Question: I have done plenty of searching both on stackoverflow and other sites and haven't found a single solution that has worked for me yet. I have attached a screenshot of the webpage to see the problem more clearly. If anyone has any tips or tricks that have not already been tried in my code then please let me know! I have tried all the ideas from former VERY similar posts but for some reason none of them are working for me. Thanks in advance.

HTML:
'''
<table>
<tr>
<td><img border="0" alt="java" src="websitePics/med_high.png" width="568.5" height="296.5"></td>
<td><img border="0" alt="python" src="websitePics/med_high.png" width="568.5" height="296.5"></td>
<td><img border="0" alt="htmlcss" src="websitePics/med_high.png" width="568.5" height="296.5"></td>
</tr>
<tr>
<td>text box describing level for java</td>
<td>text box describing level for python</td>
<td>text box describing level for html/css</td>
</tr>
</table>
'''
CSS:
'''
table {
border-collapse: collapse;
border-spacing: 0px;
}
td {
border: none;
margin: 0;
padding: 0;
line-height: 0;
display: block;
font-size: 0;
img {
vertical-align: top;
border: none;
margin: 0;
padding: 0;
font-size:0;
display: block;
}
'''
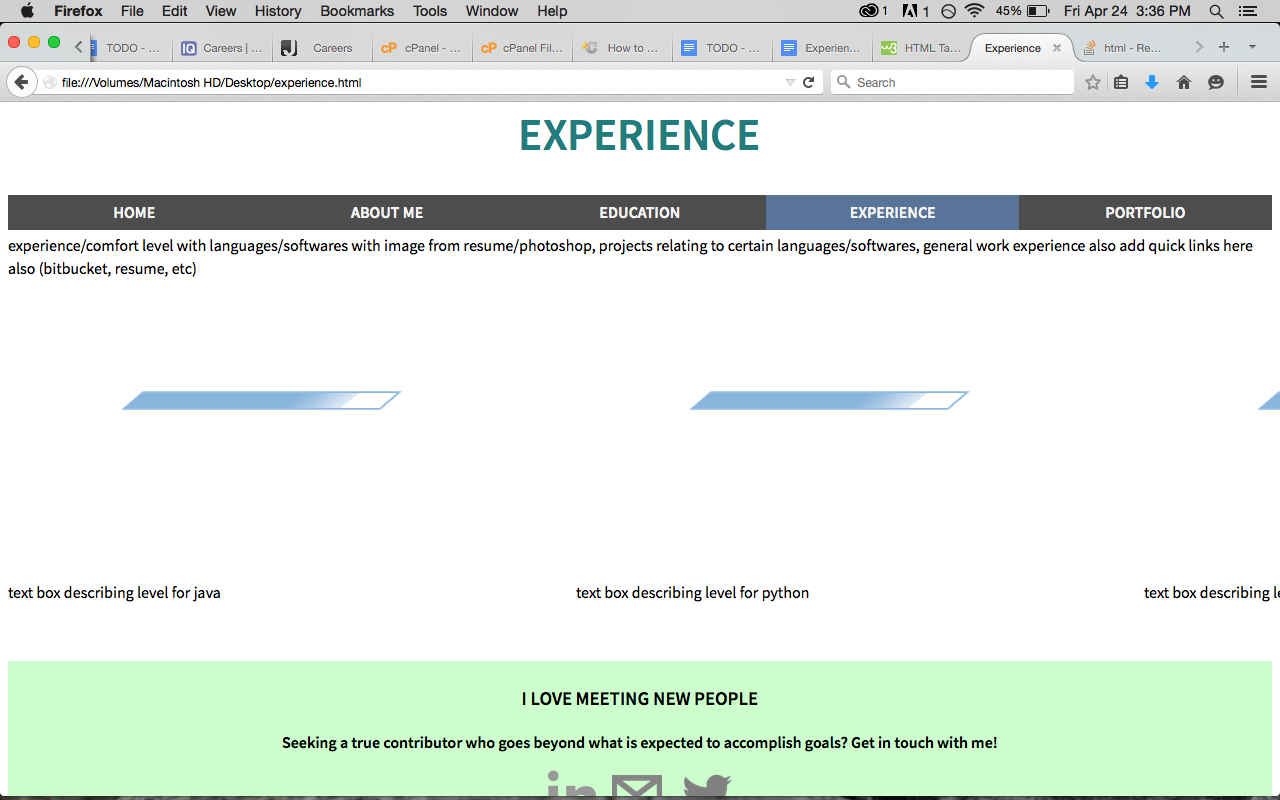
Answer: You have defined the with of your '.png' images to be 568.5 pixels, which means the table width will be about 1704 px wide, which is probably wider than the width of your page template.
You want the images to scale to fit the width of the table cells.
you can do this setting a width to the 'td' (33%) and then letting the images scale to a width of 100%.
I built a flexible/responsive layout, which I think might be what you need.
'''
table {
border-collapse: collapse;
border-spacing: 0px;
width: 100%;
border: 1px solid blue;
}
td {
border: none;
padding: 0;
width: 33%;
}
img {
display: block;
width: 100%;
}
tr.labels td {
background-color: beige; /* for demo only */
text-align: center;
padding: 20px 0;
}
tr.images td {
padding: 5px; /* for demo if so needed */
}
'''
'''
<table>
<tr class="images">
<td>
<img border="0" alt="java" src="http://placehold.it/568x296">
</td>
<td>
<img border="0" alt="python" src="http://placehold.it/568x296">
</td>
<td>
<img border="0" alt="htmlcss" src="http://placehold.it/568x296">
</td>
</tr>
<tr class="labels">
<td>text box describing level for java</td>
<td>text box describing level for python</td>
<td>text box describing level for html/css</td>
</tr>
</table>
'''